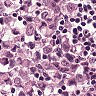
Metastatic tissue present: yes